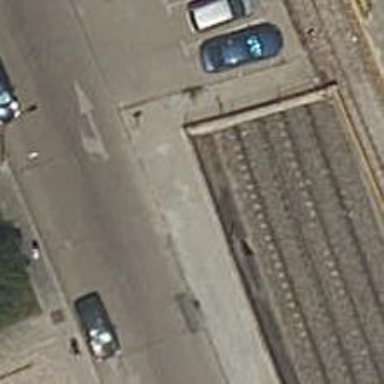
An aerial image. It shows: Railway buffer stop.